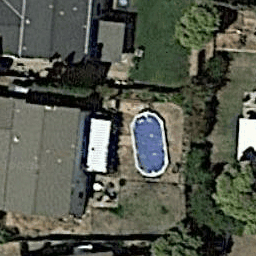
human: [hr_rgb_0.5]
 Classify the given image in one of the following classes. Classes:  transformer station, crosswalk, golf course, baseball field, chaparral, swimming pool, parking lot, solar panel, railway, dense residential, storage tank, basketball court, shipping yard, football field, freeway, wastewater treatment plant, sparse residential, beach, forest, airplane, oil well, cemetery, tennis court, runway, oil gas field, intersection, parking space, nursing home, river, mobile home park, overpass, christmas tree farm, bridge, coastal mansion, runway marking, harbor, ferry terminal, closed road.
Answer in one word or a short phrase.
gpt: swimming pool